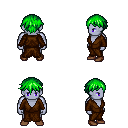
a pixel art fantasy rpg character, male body template, dark elf, purple skin, brown robe, gold greaves, green short bangs hairstyle, brown shoes, four views (front, back, left, right), 2x2 character sprite sheet, small pixel art, hard edges, no anti-aliasing